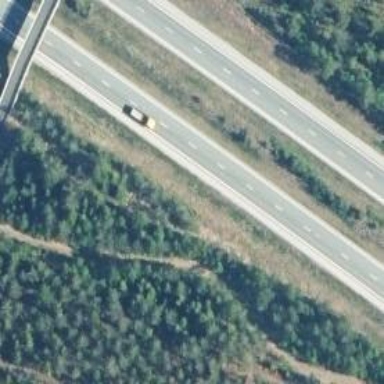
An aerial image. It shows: Asphalt motorway.